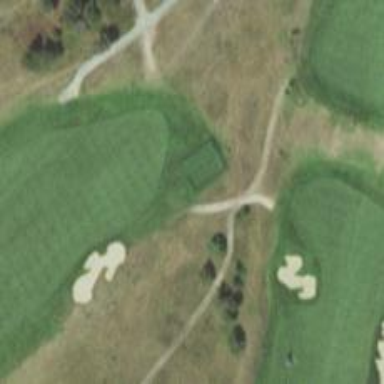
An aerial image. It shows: Service road designated as golf cart path.